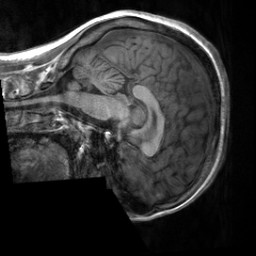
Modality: T1w
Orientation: sagittal
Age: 19
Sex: female
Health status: healthy
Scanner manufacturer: siemens
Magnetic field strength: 3 T
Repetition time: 2 s
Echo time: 0.00232 s